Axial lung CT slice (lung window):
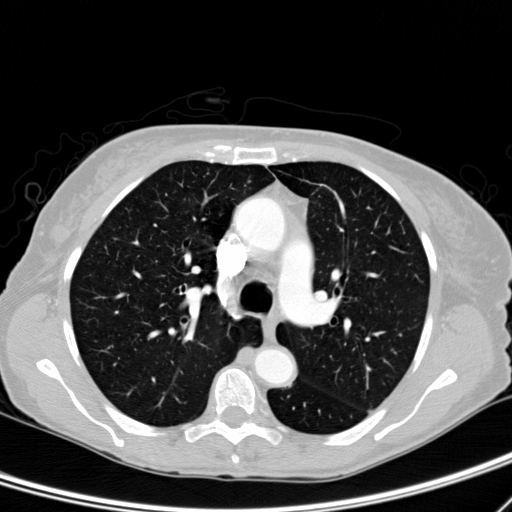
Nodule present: no